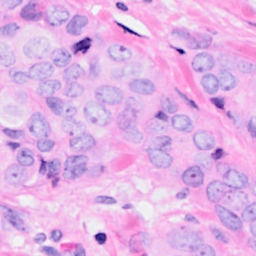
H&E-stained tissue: Breast